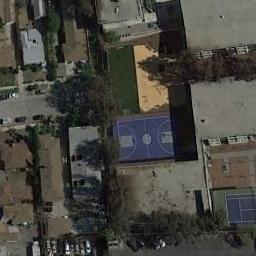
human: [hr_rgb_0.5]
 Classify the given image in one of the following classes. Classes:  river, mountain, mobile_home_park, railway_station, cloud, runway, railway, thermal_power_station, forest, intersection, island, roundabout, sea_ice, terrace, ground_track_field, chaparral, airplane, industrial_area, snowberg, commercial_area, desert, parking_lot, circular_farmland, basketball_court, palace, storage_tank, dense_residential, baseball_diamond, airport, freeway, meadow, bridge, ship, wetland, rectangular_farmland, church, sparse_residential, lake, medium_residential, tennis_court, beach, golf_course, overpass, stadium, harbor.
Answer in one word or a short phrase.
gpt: basketball_court